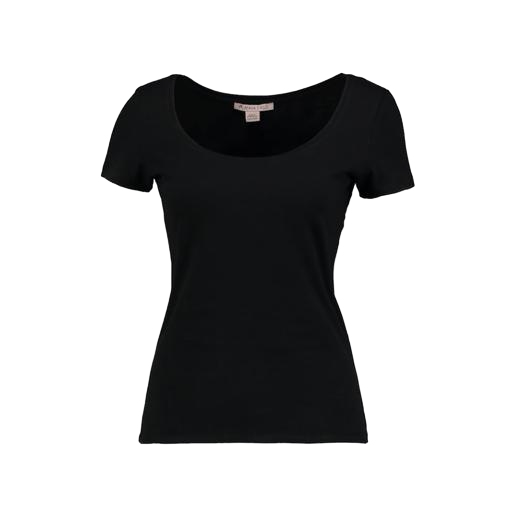
black scoop neck t-shirt, black scoop-neck tee, black fitted t-shirt, white background